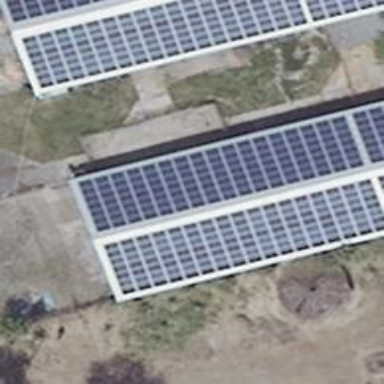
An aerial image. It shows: Building equipped with small solar photovoltaic panel for electricity generation.